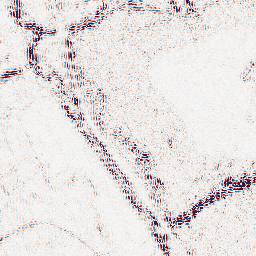
Category: wavelet
Decomposition family: wavelet_dwt
Decomposition parameters: wavelet: sym4
level: 2
Upsampling method: quartic
Upsampling parameters: scale: 8
Upsampling scale: 8